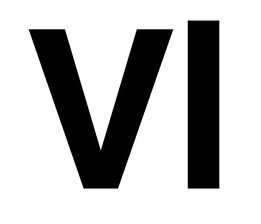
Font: Roboto_Bold